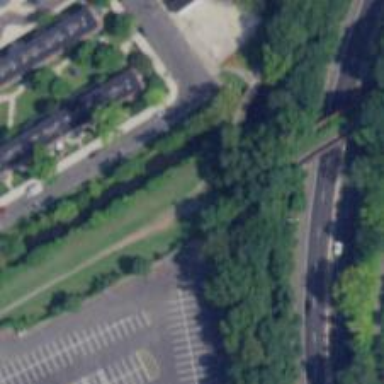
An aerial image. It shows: Abandoned railway alongside cycleway.